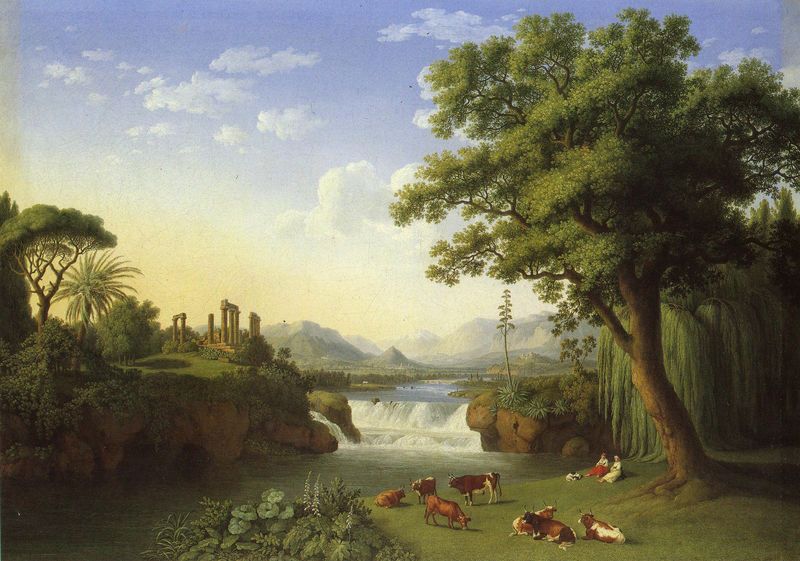
Titel: Ideale Landschaft mit dem Tempel aus Agrigent
Künstler: Jacob Philipp Hackert
Standort: Nürnberg.
Institution: Stadtgeschichtliche Museen
Schlagwörter: baum, berg, blau, blätter, felsen, gemälde, himmel, laub, mann, schatten, wasser, weiß, wolken, bäume, fluss, frauen, gelb, grün, landschaft, menschen, mädchen, see, sitzen, ufer, braun, frau, grau, säulen, gras, hund, rasen, rot, tier, tiere, wiese, bach, gräser, horizont, kühe, natur, vieh, weide, weite, busch, büsche, kind, klassizismus, paar, pflanze, pflanzen, rosa, wald, wasserfall, bauern, kinder, farbig, sommer, ruhen, italien, süden, berge, fels, gebirge, dunst, sonnenuntergang, tag, grasen, herde, kuh, rind, idylle, rast, romantik, strom, weiber, symmetrie, farn, palme, kühle, paradies, ruine, rinder, bla, bayern, alpen, idyll, flusslandschaft, ruinen, fall, bachlauf, palmen, tränke, tempel, verblauung, balu, arkadien, ochse, ochsen, hirten, rasten, antikisch, trauerweide, dillis, prospekt, klassizimus, ideallandschaft, hackert, landshcaft, tempe, ruin, luh, pflanzen4, fasserfall, frahen, prospektlandschaft, buccolisch, seelauf, eromantik, säulenpflanzen